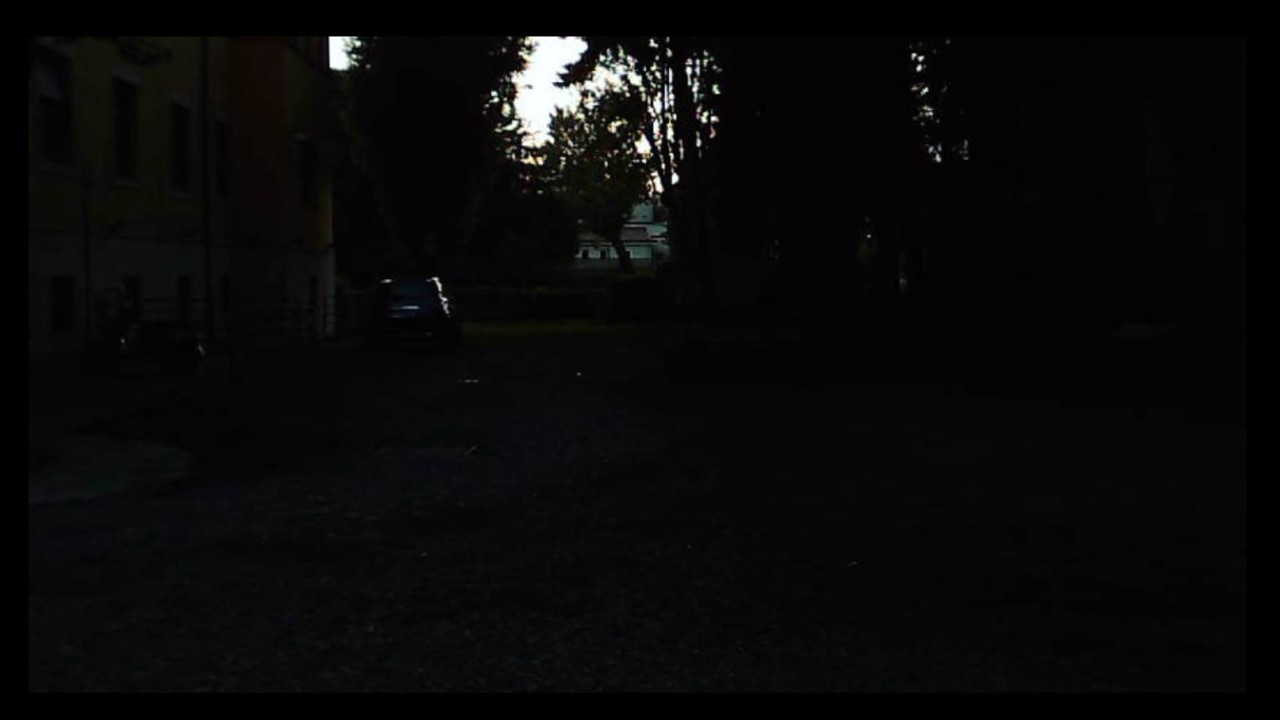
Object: DJI Mini 3

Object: DarwinFPV cineape20